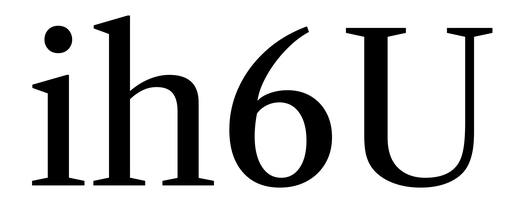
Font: LibreCaslonText_Regular